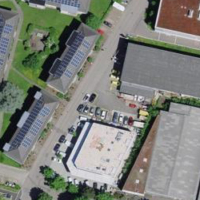
EUNIS habitat code: 54
Species observed at this site:
Bromus hordeaceus